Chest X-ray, PA view. Patient: 70 years old, sex M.
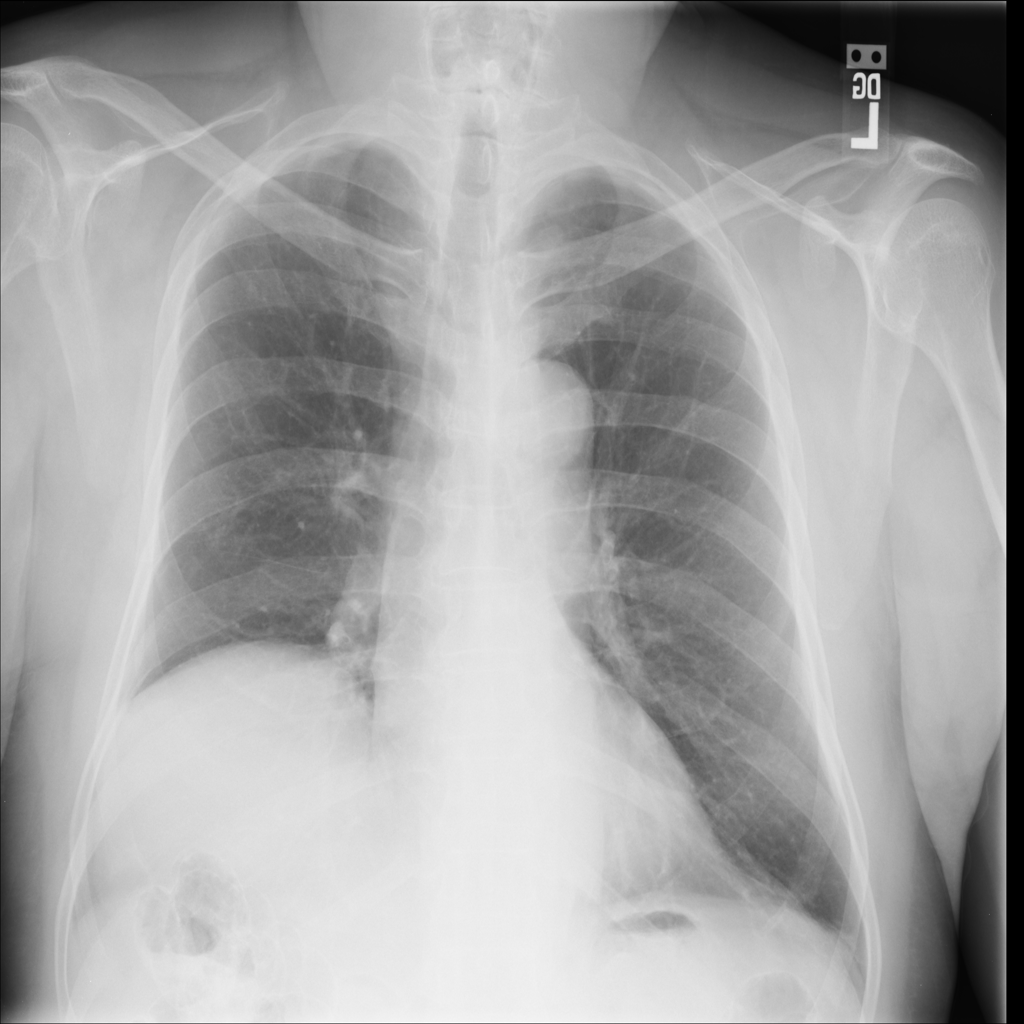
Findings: No Finding